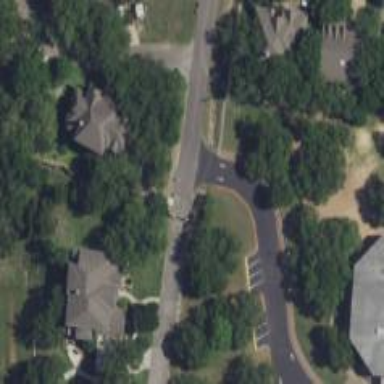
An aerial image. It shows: Asphalt driveway used as service road.